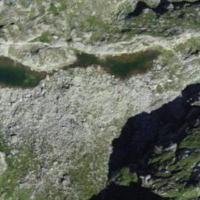
EUNIS habitat code: 31
Species observed at this site:
Eriophorum scheuchzeri
Astrantia minor